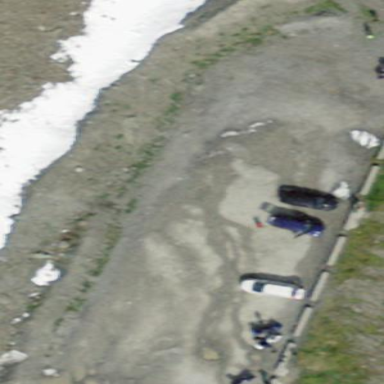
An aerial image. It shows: Parking area with surface.